【题型】填空题　【知识点】立体几何　【难度】hard
如图，已知四棱柱
$ABCD-A_1B_1C_1D_1$的底面$ABCD$为平行四边形，$|AA_1|=3$，$|BD|=4$，且$\overrightarrow{AB_1} \cdot \overrightarrow{BC} - \overrightarrow{AD_1} \cdot \overrightarrow{DC} = 2$，则异面直线$AA_1$与$BD$的夹角为\underline{\ \ \ \ \ \ \ \ }。\\[10pt]

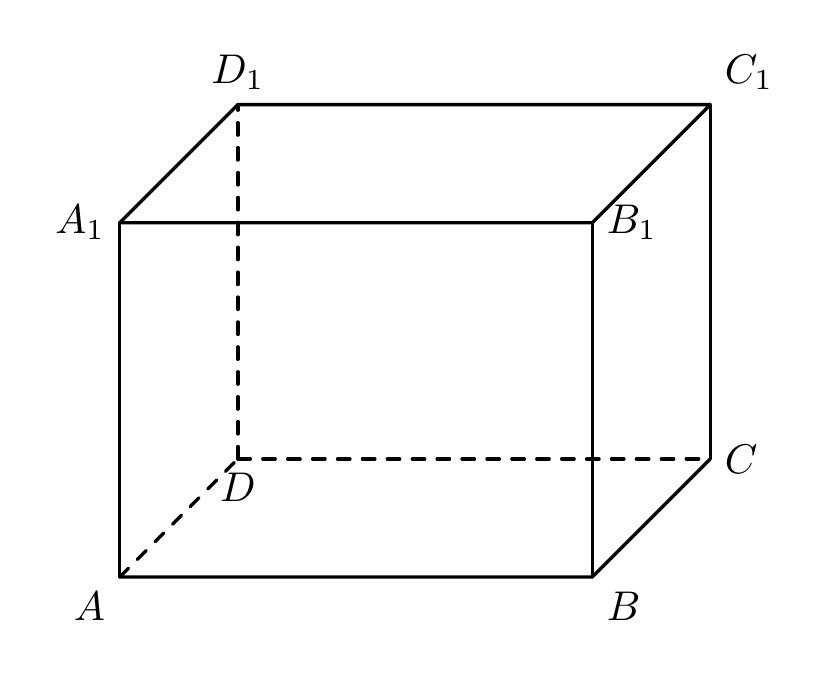
【解答】
\textbf{【答案】} $\frac{1}{6}$\\[10pt]

\noindent
\textbf{【分析】} 将$\overrightarrow{AB_1}$，$\overrightarrow{AD_1}$用不共面的向量$\overrightarrow{AB}$，$\overrightarrow{AA_1}$，$\overrightarrow{AD}$表示出来，从而得到$\overrightarrow{AA_1} \cdot \overrightarrow{BC} - \overrightarrow{AA_1} \cdot \overrightarrow{DC} = 2$，然后由公式计算夹角余弦值即可。\\[10pt]

\noindent
\textbf{【详解】} 四棱柱$ABCD-A_1B_1C_1D_1$的底面$ABCD$为平行四边形，\\[5pt]
$\overrightarrow{AB_1} = \overrightarrow{AB} + \overrightarrow{AA_1}$，$\overrightarrow{AD_1} = \overrightarrow{AD} + \overrightarrow{AA_1}$，$(\overrightarrow{AB} + \overrightarrow{AA_1}) \cdot \overrightarrow{BC} - (\overrightarrow{AD} + \overrightarrow{AA_1}) \cdot \overrightarrow{DC} = 2$，\\[5pt]
$\overrightarrow{AB} \cdot \overrightarrow{BC} + \overrightarrow{AA_1} \cdot \overrightarrow{BC} - \overrightarrow{AD} \cdot \overrightarrow{DC} - \overrightarrow{AA_1} \cdot \overrightarrow{DC} = 2$，而$\overrightarrow{AB} \cdot \overrightarrow{BC} = \overrightarrow{AD} \cdot \overrightarrow{DC}$，\\[5pt]
则
$\overrightarrow{AA_1} \cdot \overrightarrow{BC} - \overrightarrow{AA_1} \cdot \overrightarrow{DC} = 2$，$\overrightarrow{AA_1} \cdot \overrightarrow{BD} = \overrightarrow{AA_1} \cdot (\overrightarrow{AD} - \overrightarrow{AB}) = \overrightarrow{AA_1} \cdot \overrightarrow{AD} - \overrightarrow{AA_1} \cdot \overrightarrow{AB}$\\[5pt]
$= \overrightarrow{AA_1} \cdot \overrightarrow{BC} - \overrightarrow{AA_1} \cdot \overrightarrow{DC} = 2$，因此$\cos\langle\overrightarrow{AA_1},\overrightarrow{BD}\rangle = \frac{\overrightarrow{AA_1} \cdot \overrightarrow{BD}}{|\overrightarrow{AA_1}||\overrightarrow{BD}|} = \frac{2}{3 \times 4} = \frac{1}{6}$，\\[5pt]
所以异面直线
$AA_1$与$BD$的夹角的余弦值为$\frac{1}{6}$。\\[5pt]
故答案为：
$\frac{1}{6}$
。